Interaction volume radius: 5 \u00c5
Interaction volume height: 15 \u00c5
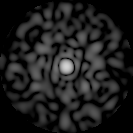
Disorder parameter: 0.8168